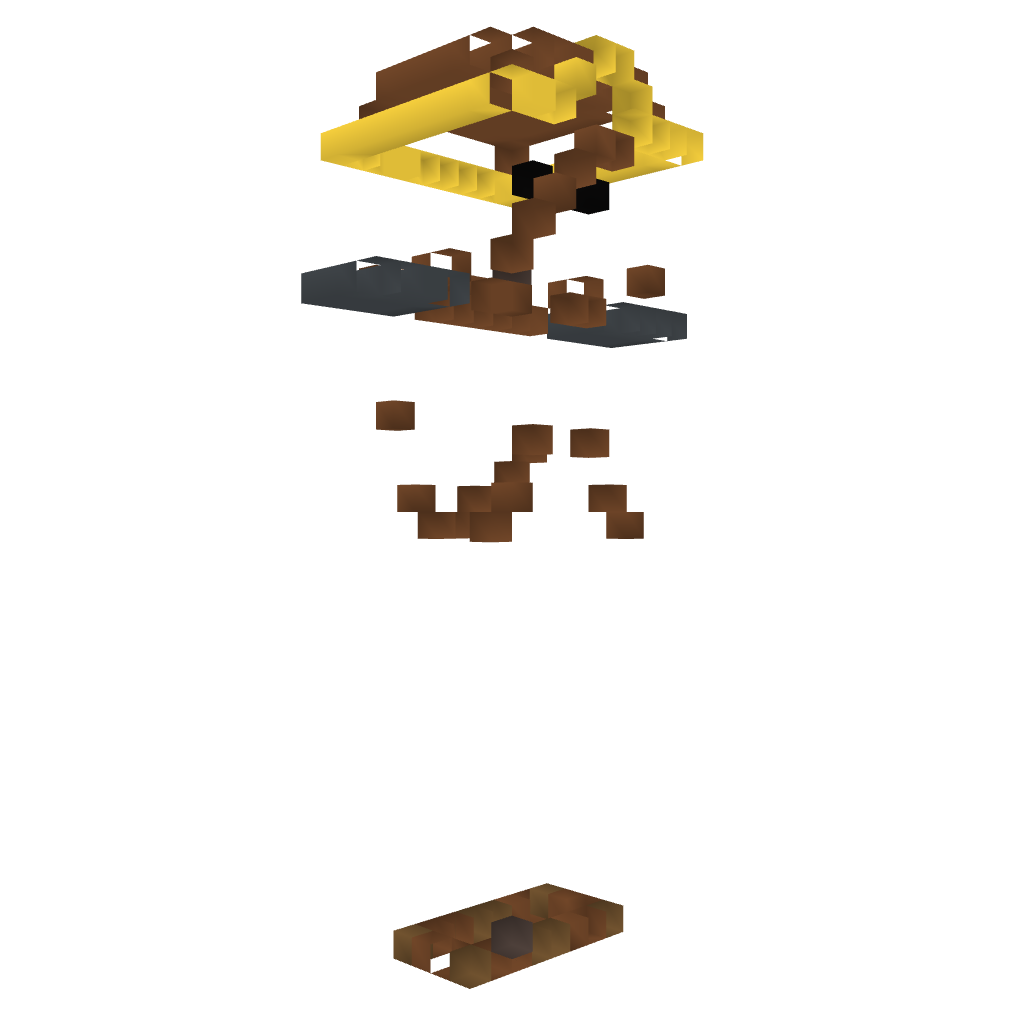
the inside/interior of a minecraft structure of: Princess Statue